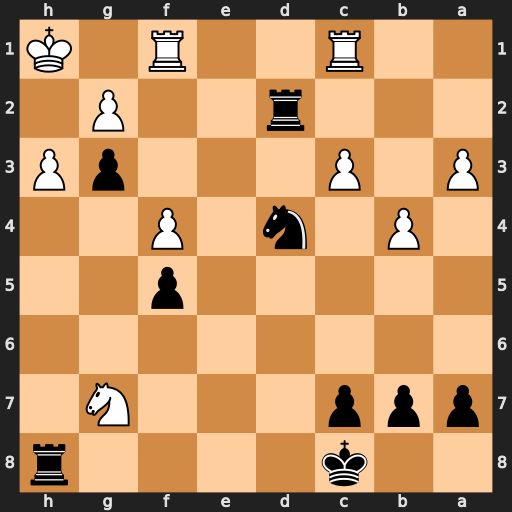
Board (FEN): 2k4r/ppp3N1/8/5p2/1P1n1P2/P1P3pP/3r2P1/2R2R1K
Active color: b
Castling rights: -
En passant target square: -
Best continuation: Rxh3+ gxh3 Rh2+ Kg1 Ne2#